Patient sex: F
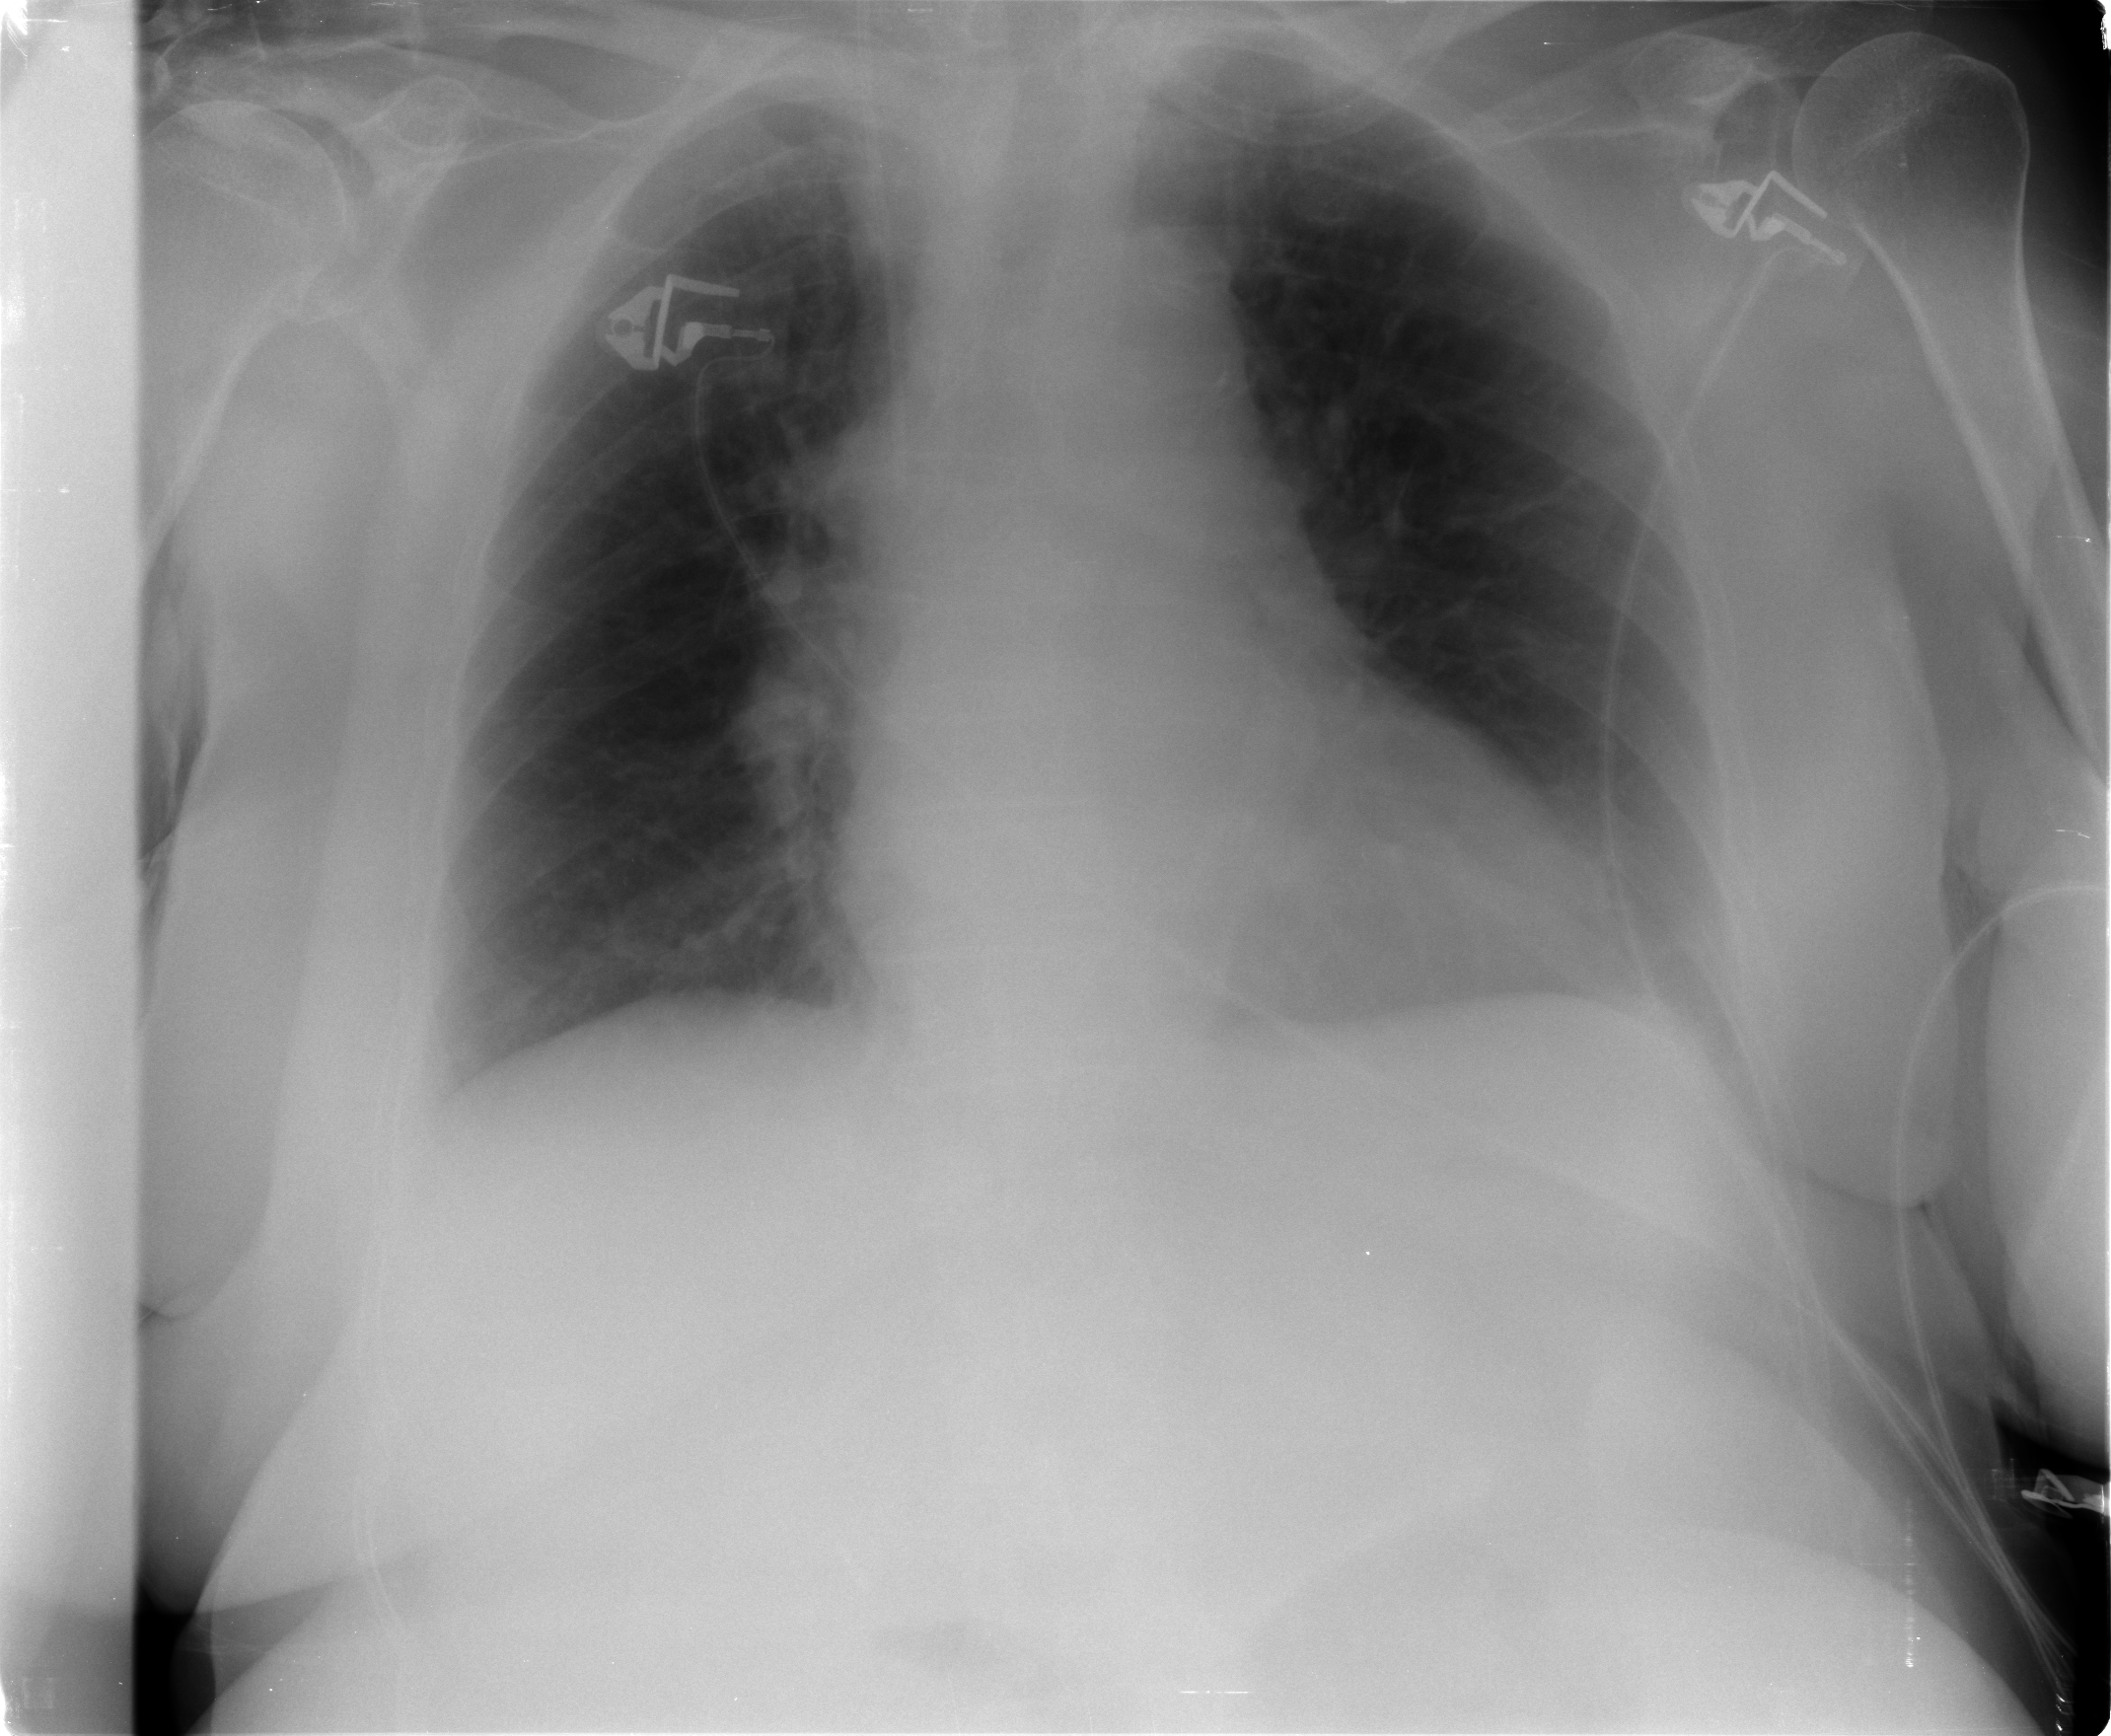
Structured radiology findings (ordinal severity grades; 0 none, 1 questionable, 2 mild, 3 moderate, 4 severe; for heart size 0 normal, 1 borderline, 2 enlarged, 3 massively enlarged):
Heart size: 2
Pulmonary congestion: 2
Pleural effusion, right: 0
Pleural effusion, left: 0
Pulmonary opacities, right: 0
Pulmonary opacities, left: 0
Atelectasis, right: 0
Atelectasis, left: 0